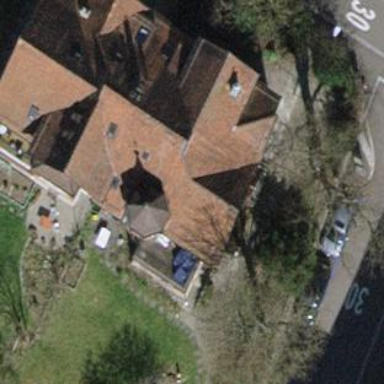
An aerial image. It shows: Gabled roof adorns the apartments building.